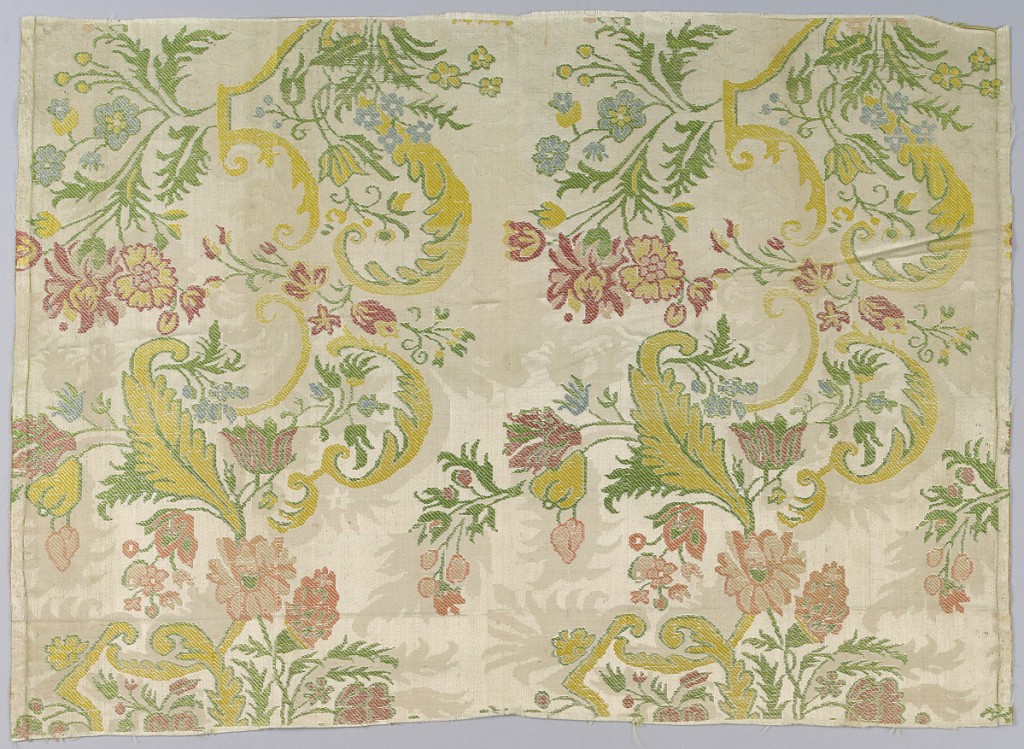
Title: Fragment
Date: late 17th–early 18th century
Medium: silk Technique: damask weave with supplementary weft floats (brocaded)
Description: Textile fragment in the ‘Bizarre' style showing pattern of grey damask brocaded with polychrome florals and strapwork.